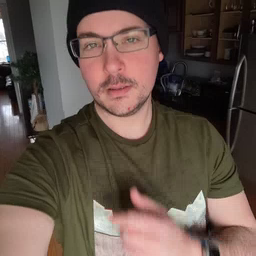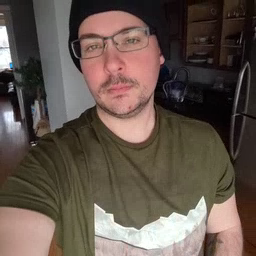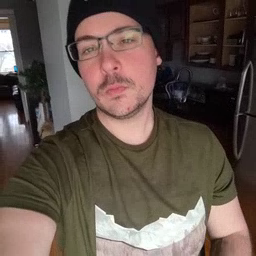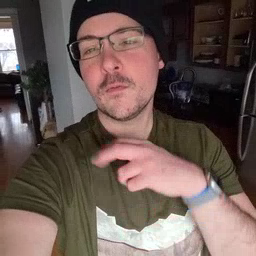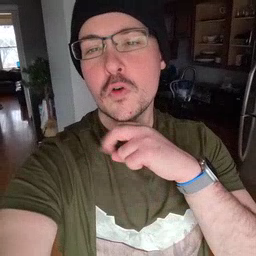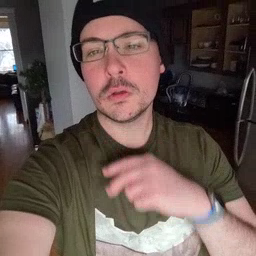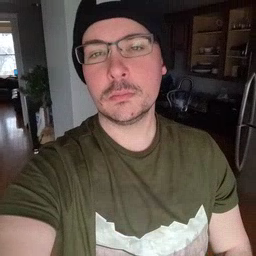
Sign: frog